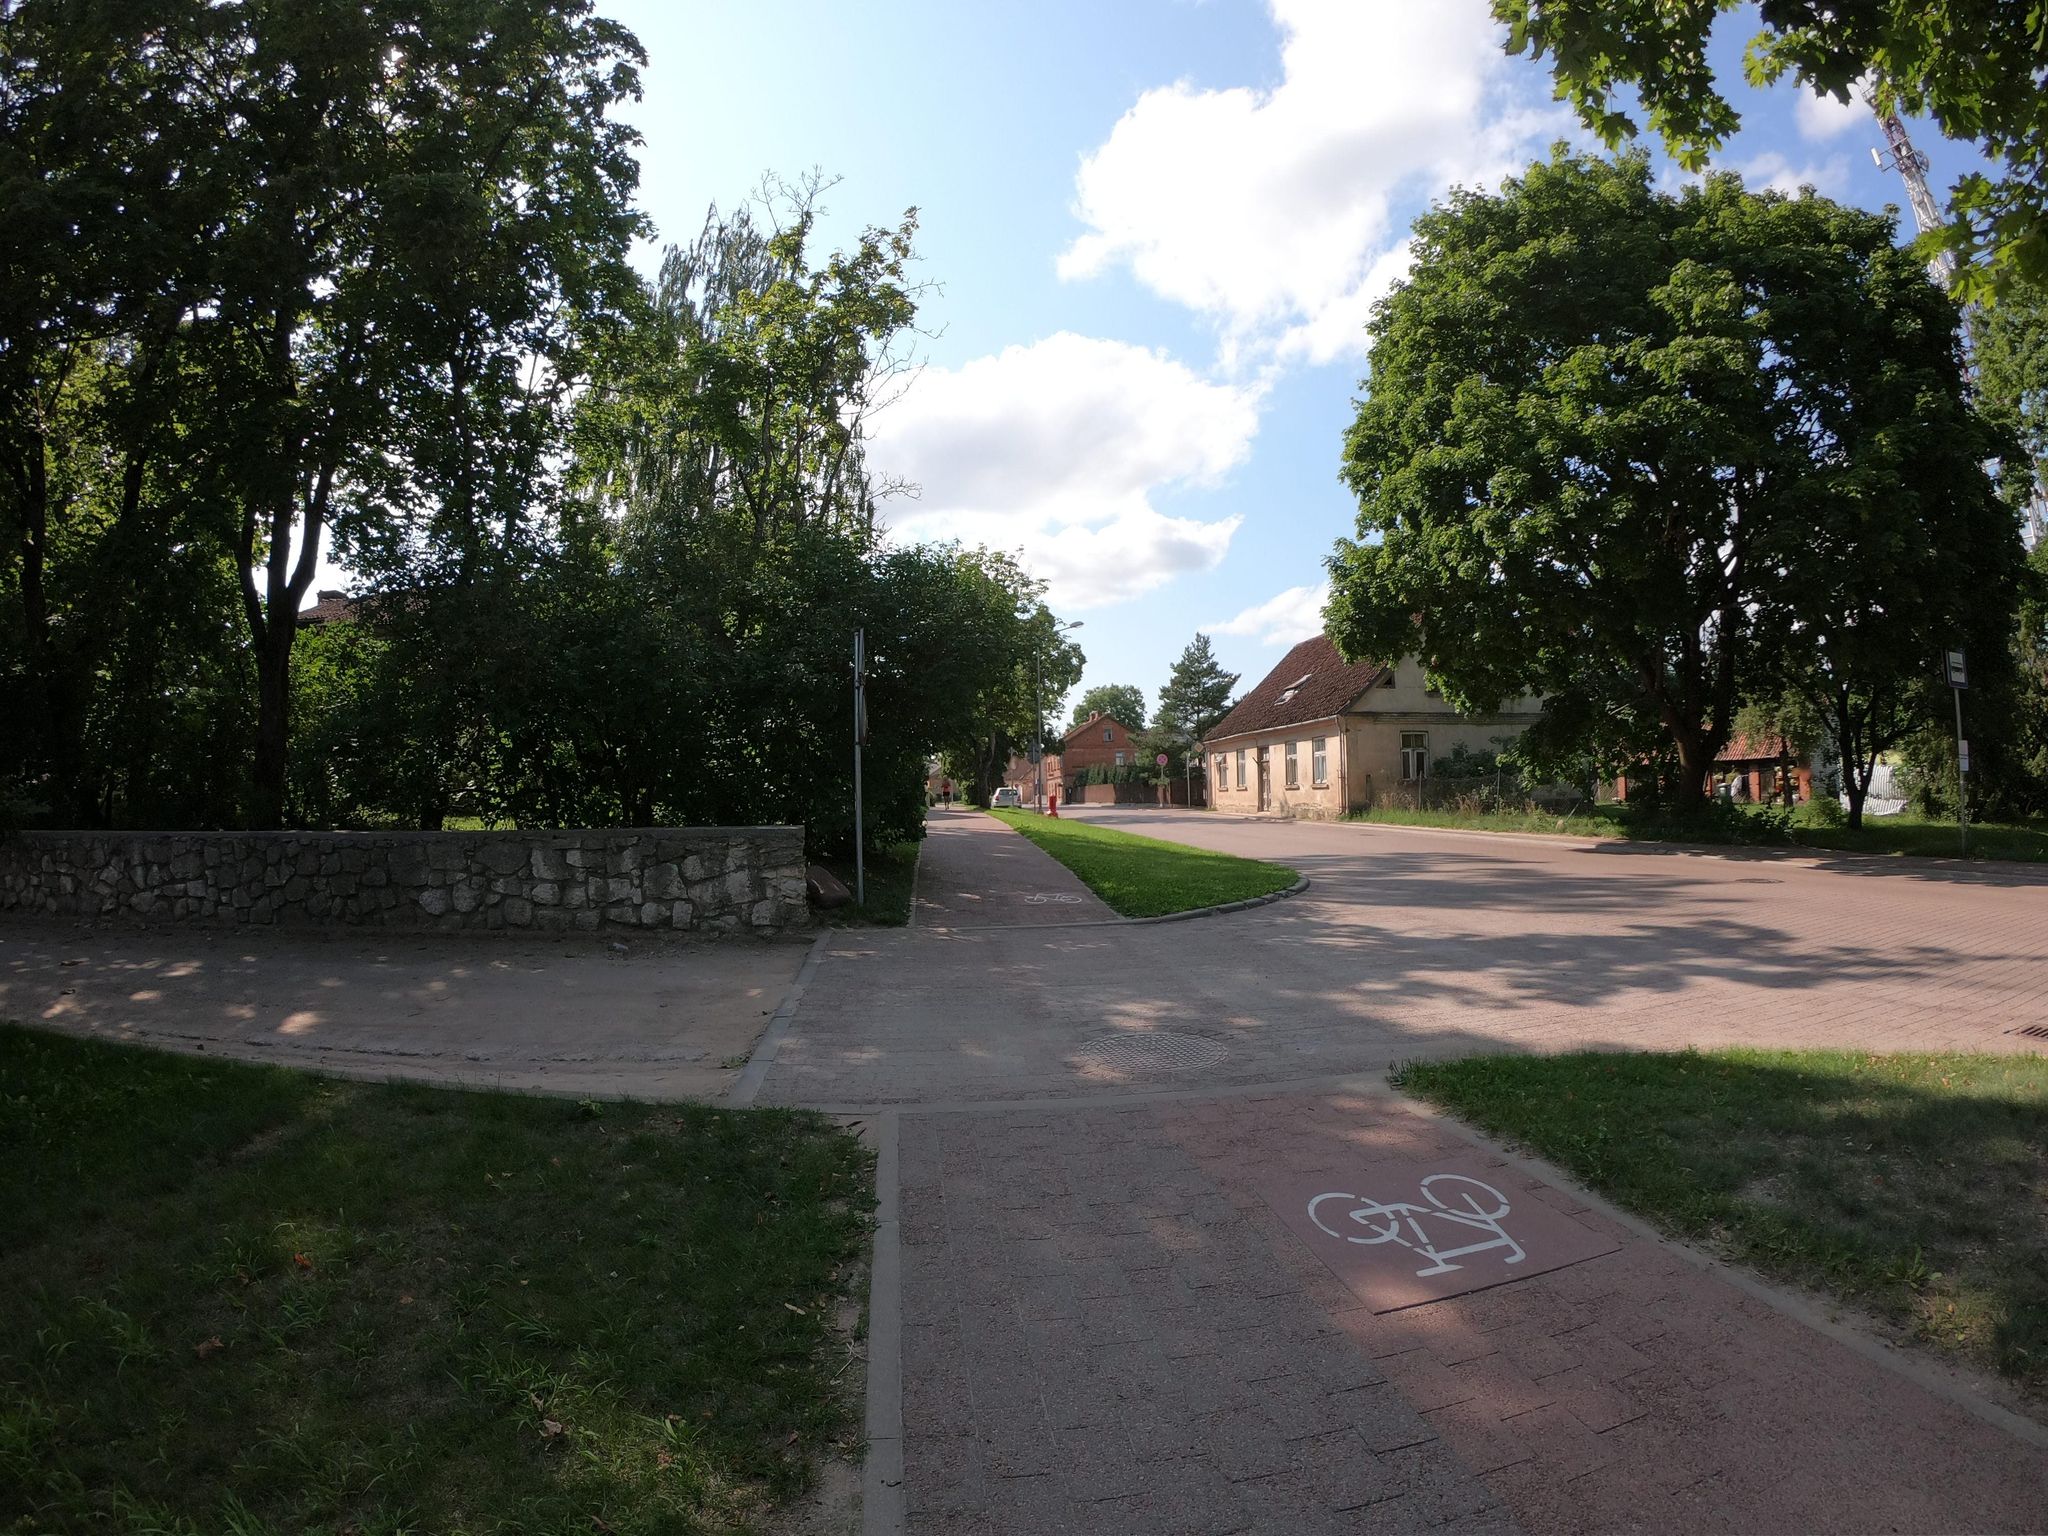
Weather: clear
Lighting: day
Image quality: good
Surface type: cycling surface
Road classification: footway
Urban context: rural cluster
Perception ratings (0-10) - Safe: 7.61, Lively: 8.91, Beautiful: 9.47, Boring: 8.27, Depressing: 2.36, Wealthy: 9.6